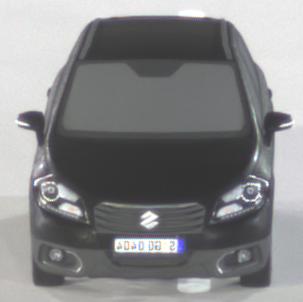
Make: Suzuki
Model: SX4 S-Cross 1.6
Detailed model: SX4 (II) S-Cross
Model produced from: 2013/10
Model produced until: 2015/08
Doors: 5
Color: black
Road condition: dry road
Daytime: night
Contrast: high contrast